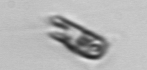
Label: Chrysochromulina_lanceolata